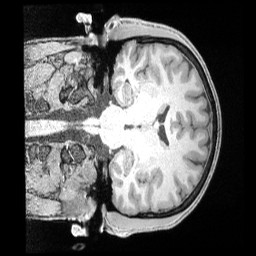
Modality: T1w
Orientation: coronal
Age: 32
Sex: male
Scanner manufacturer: siemens
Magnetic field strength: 3 T
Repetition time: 2 s
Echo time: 0.00211 s